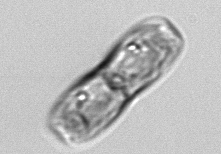
Label: pennate_morphotype1